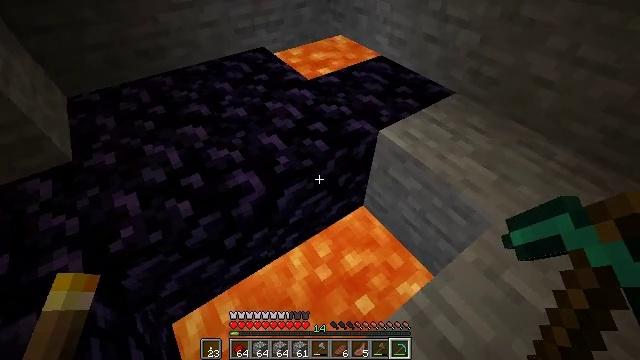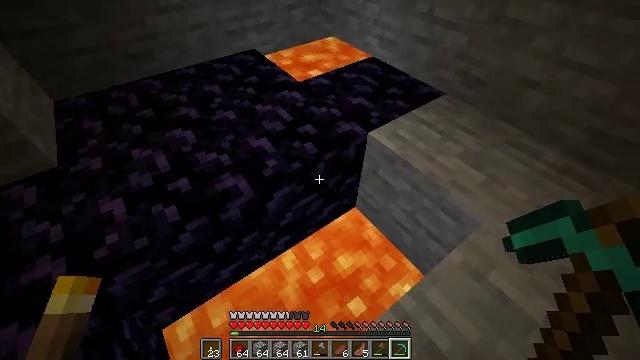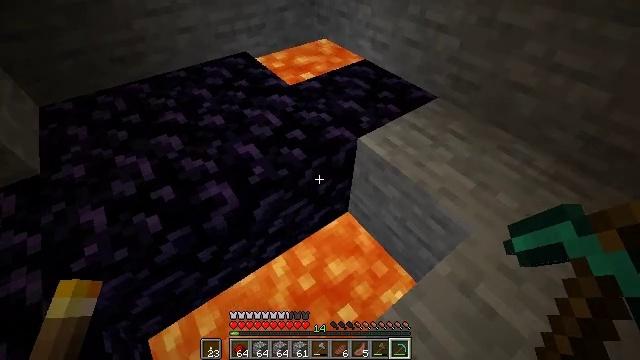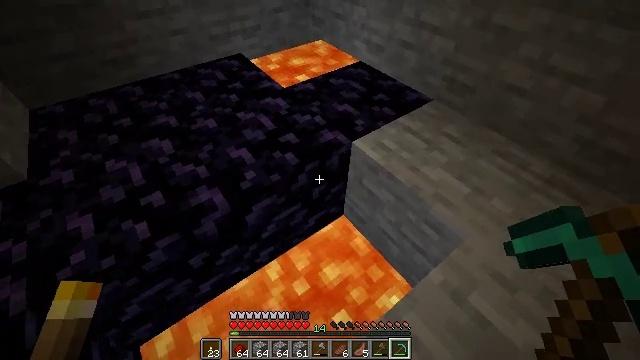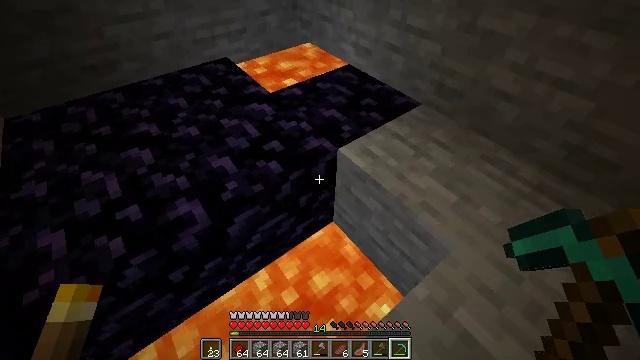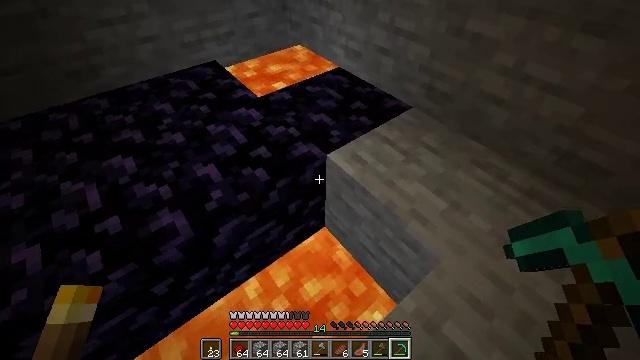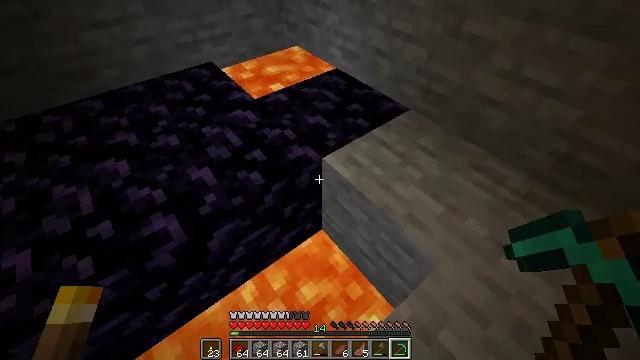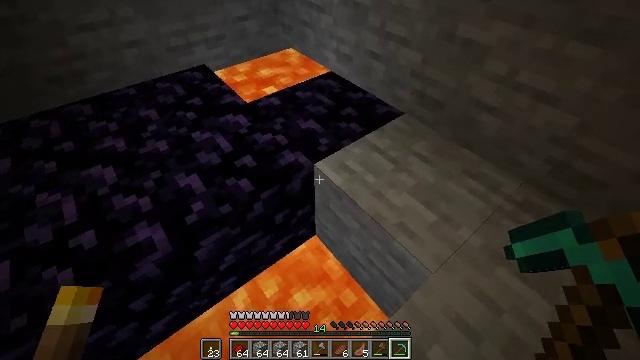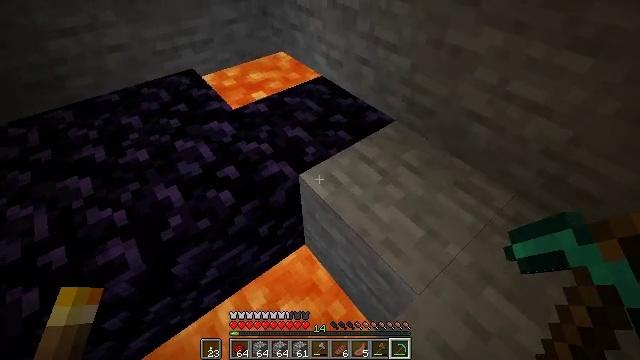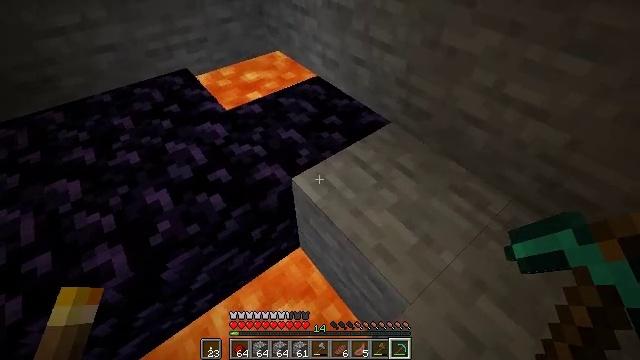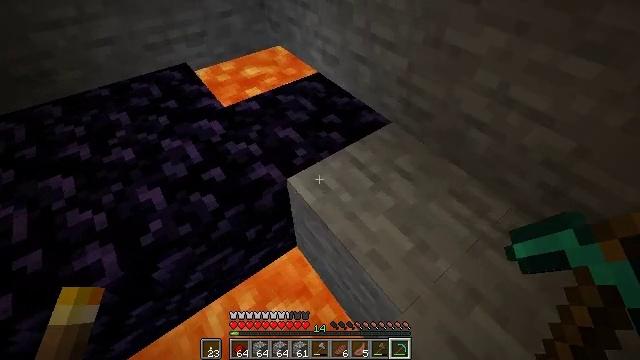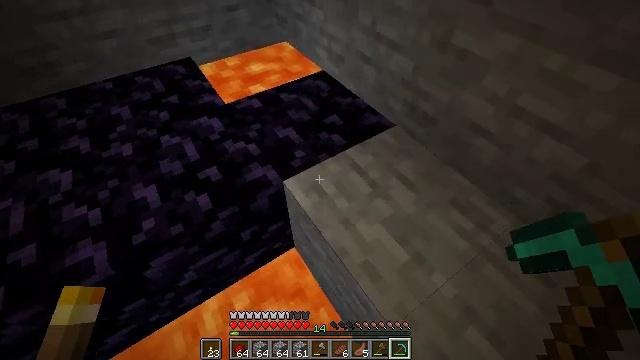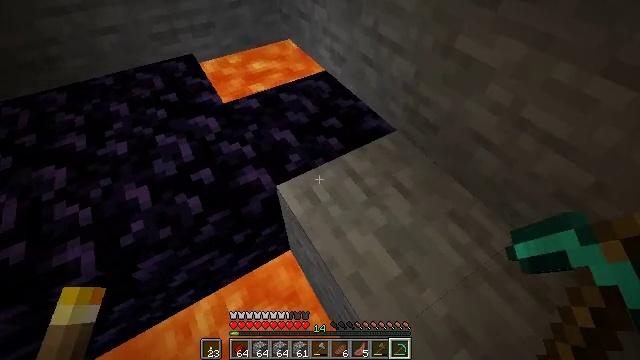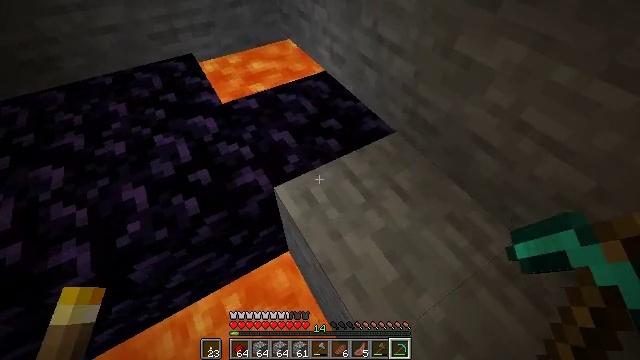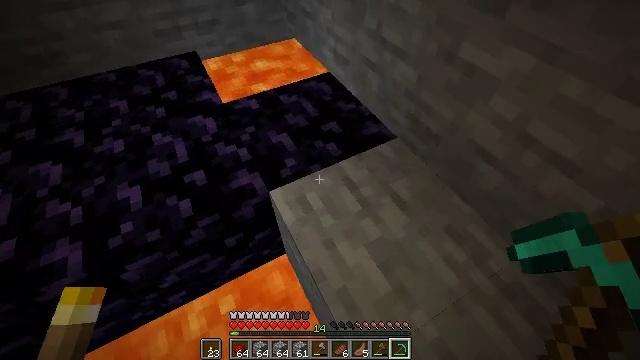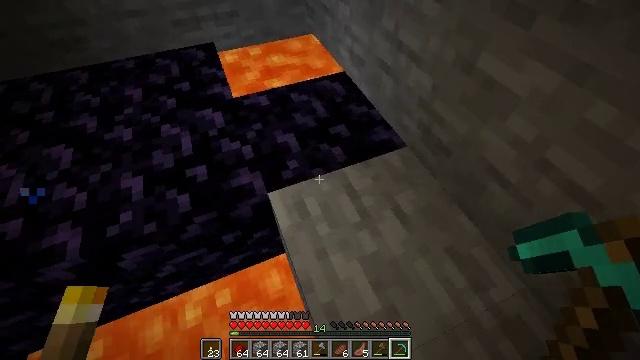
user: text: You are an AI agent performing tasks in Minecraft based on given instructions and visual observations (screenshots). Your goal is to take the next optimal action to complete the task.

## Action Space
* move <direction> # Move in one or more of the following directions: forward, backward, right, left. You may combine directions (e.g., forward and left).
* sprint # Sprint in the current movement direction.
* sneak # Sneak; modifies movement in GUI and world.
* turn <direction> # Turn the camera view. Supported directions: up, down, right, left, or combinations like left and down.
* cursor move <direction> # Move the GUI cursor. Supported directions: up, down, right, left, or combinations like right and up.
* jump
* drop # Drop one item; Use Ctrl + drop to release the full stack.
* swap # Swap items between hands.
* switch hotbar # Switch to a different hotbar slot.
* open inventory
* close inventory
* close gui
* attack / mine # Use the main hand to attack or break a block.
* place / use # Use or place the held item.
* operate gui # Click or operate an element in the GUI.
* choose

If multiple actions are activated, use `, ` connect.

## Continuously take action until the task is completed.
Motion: motion action
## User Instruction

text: Break the obsidian using a diamond or netherite pickaxe.
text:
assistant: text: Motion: move forward and move right, sneak
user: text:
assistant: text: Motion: move forward and move right, sneak
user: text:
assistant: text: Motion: move forward and move right, sneak
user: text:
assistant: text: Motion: move forward and move right, sneak, turn right
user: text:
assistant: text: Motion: move forward and move right, sneak
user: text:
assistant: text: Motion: move forward and move right, sneak
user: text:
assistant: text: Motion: move forward and move right, sneak
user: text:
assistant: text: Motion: move forward and move right, sneak
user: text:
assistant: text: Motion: move forward and move right, sneak
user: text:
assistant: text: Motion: move forward and move right, sneak, turn left and down
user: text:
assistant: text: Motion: move forward and move right, sneak, turn left and down
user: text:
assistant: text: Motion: move forward and move right, sneak, turn left
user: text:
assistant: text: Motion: move forward and move right, sneak
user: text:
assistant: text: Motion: move forward and move right, sneak, turn left
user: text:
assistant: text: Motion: move forward and move right, sneak, turn left and down
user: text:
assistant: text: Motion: move forward and move right, sneak, turn left
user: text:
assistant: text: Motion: move forward, sneak, turn left
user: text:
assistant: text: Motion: move forward, sneak, turn left
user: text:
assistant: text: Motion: move forward, sneak, turn left
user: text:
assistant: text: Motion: move forward, sneak
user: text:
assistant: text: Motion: move forward, sneak
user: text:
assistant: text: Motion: move forward, sneak, turn left
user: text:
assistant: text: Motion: move forward, sneak, turn left and down
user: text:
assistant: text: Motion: move forward, sneak
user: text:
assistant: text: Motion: move forward, sneak
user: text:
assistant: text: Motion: sneak
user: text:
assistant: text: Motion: sneak, turn down
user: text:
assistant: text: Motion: sneak, turn down
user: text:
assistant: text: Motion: move right, sneak
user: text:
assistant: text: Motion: move forward and move right, sneak, turn down